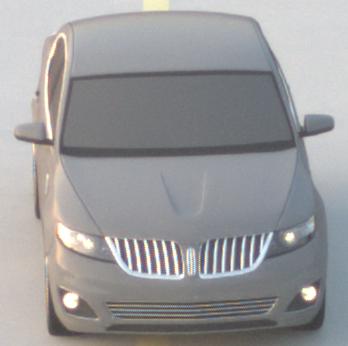
Make: Lincoln
Model: MKS
Detailed model: -
Model produced from: 2008
Model produced until: 2011
Doors: 4
Color: gray
Road condition: dry road
Daytime: sunrise or sunset
Contrast: low contrast